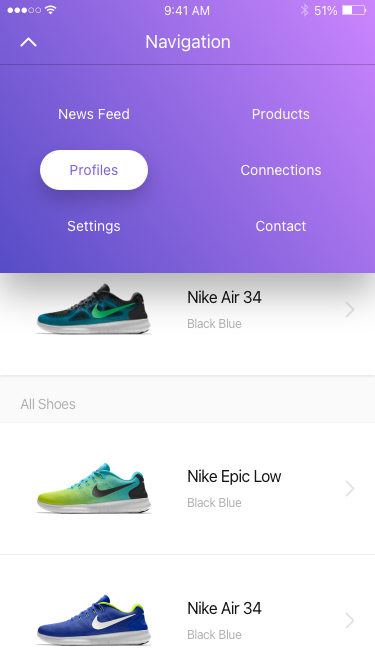
Text in this UI design:
Nike Epic Low
Black Blue
Nike Air 34
Black Blue
All Shoes
Nike Zoom Fly
Black Blue
Nike Air 34
Black Blue
Popular Shoes
Shoes
Navigation
Connections
Profiles
Contact
Settings
Products
News Feed